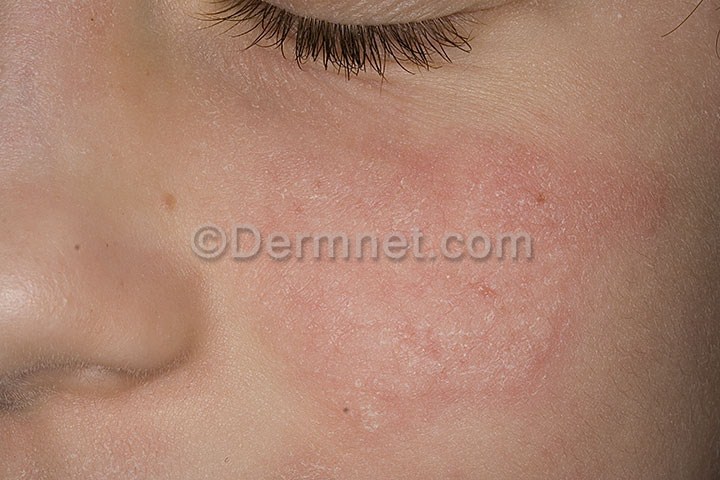
Disease: Atopic Dermatitis Photos